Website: bh-photo
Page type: address-validator
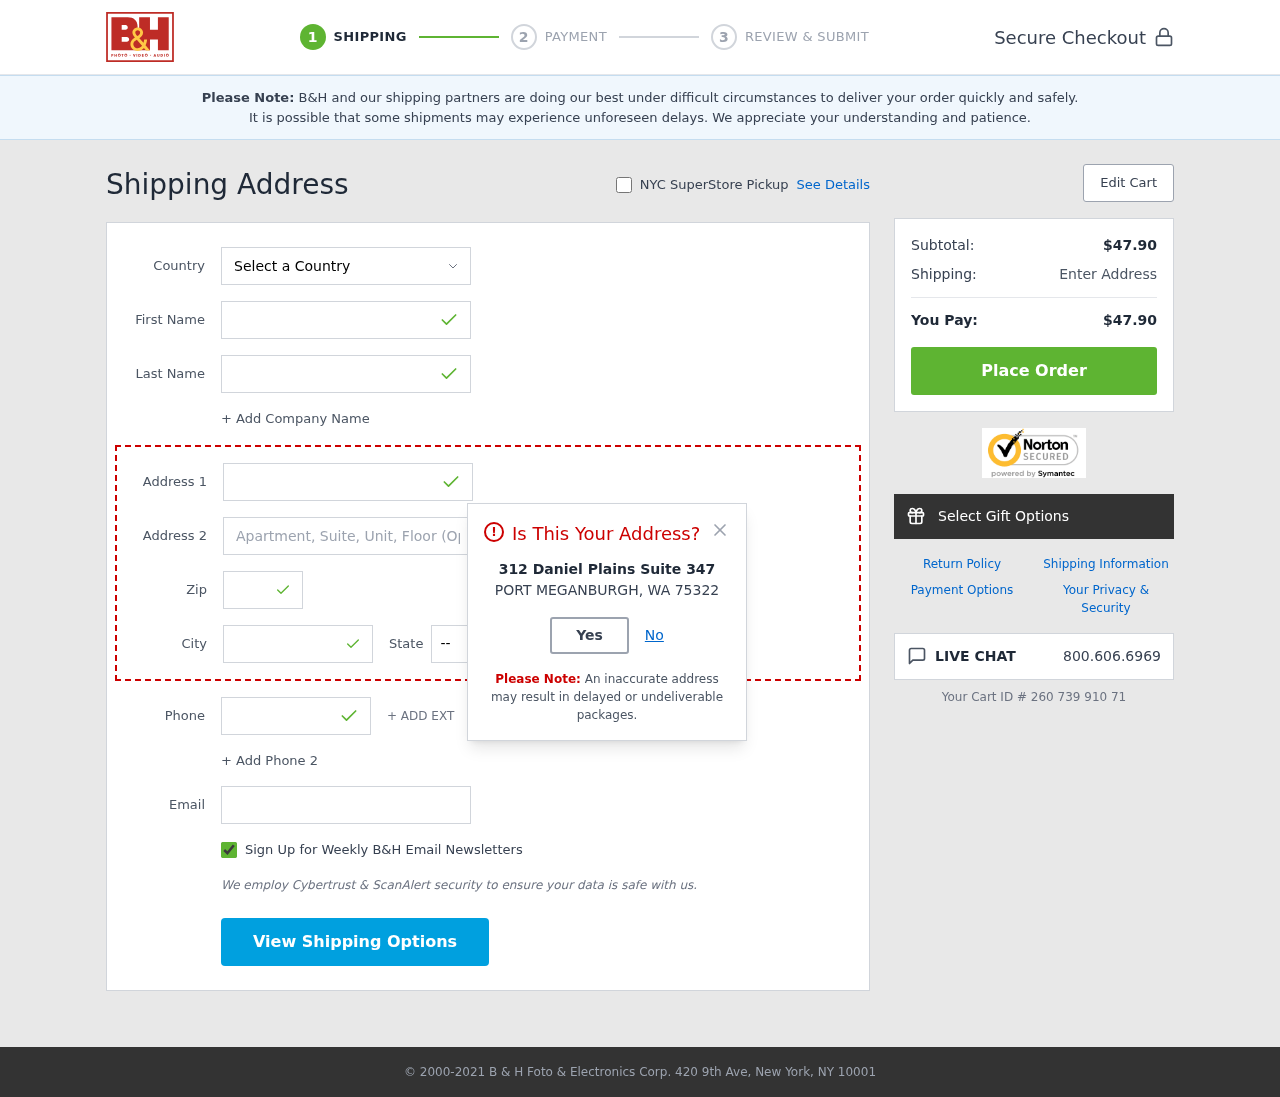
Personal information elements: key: PII_CITY
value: Port Meganburgh
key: PII_COUNTRY
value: United States
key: PII_EMAIL
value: jmyers@hotmail.com
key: PII_FIRSTNAME
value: Julie
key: PII_LASTNAME
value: Myers
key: PII_PHONE
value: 8145674889
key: PII_POSTCODE
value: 75322
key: PII_STATE_ABBR
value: WA
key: PII_STREET
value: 312 Daniel Plains Suite 347
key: PII_STREET2
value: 1357 Thompson Haven
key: PII_CITY_MODAL
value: PORT MEGANBURGH
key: PII_POSTCODE_FULL
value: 75322
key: PII_POSTCODE_NUMERIC
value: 75322
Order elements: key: ORDER_SUBTOTAL
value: $47.90
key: ORDER_TOTAL
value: $47.90
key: ORDER_ID
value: Your Cart ID # 260 739 910 71